Field crop: tomato
Growth stage: 1
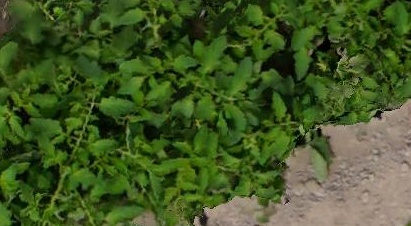
Species: tomato